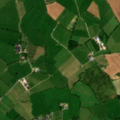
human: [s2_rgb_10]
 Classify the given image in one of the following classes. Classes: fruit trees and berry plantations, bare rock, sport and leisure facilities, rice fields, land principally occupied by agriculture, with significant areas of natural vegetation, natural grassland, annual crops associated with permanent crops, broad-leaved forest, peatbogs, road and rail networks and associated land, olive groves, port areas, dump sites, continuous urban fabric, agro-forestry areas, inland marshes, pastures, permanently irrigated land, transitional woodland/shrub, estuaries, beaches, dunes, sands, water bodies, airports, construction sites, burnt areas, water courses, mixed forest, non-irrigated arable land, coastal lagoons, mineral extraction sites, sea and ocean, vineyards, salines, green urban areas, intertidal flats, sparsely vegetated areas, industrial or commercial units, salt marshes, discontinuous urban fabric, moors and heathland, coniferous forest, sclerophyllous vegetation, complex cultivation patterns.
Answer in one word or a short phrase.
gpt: pastures